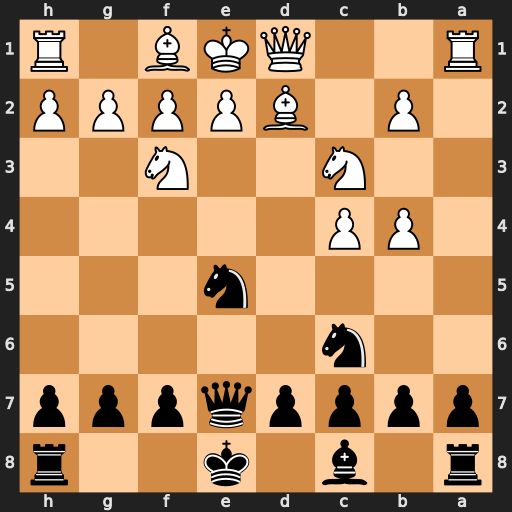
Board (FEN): r1b1k2r/ppppqppp/2n5/4n3/1PP5/2N2N2/1P1BPPPP/R2QKB1R
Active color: b
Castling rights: KQkq
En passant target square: -
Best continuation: Nd3#